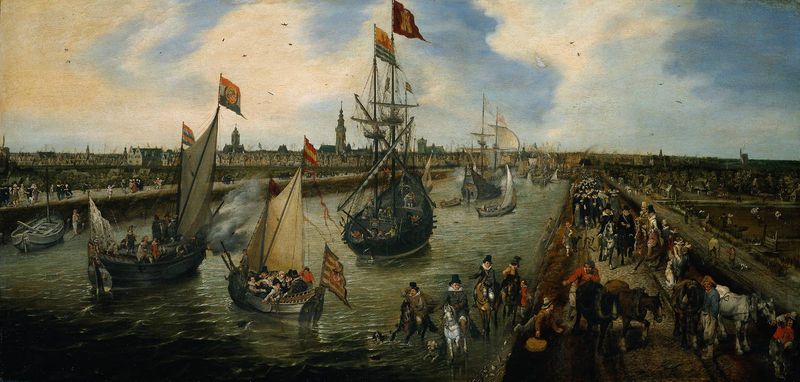
Titel: Der Hafen von Middleburg
Künstler: Adriaen Pietersz. van de Venne
Standort: Amsterdam
Institution: Rijksmuseum
Schlagwörter: angriff, blau, dunkel, gemälde, himmel, kampf, meer, wasser, weiß, wolken, fluss, gelb, grün, kirchturm, landschaft, menschen, see, stadt, ufer, braun, bunt, grau, hell, hintergrund, holz, hut, hüte, licht, männer, schwarz, straße, ölbild, haus, hund, hunde, rot, schloss, tier, tiere, weg, wolke, ansammlung, fest, menge, feier, mensch, stein, holland, niederlande, öl, horizont, häuser, spiegelung, vögel, kanal, kirche, rauch, land, realismus, personen, boot, boote, karren, pferd, pferde, reiter, turm, farbig, schiff, schiffe, segel, segelboot, segelschiffe, wellen, fahnen, zuschauer, fahne, mast, segelschiff, farbe, kuh, hafen, kähne, schiffahrt, kai, masten, promenade, krieg, möwen, querformat, schlacht, steg, wogen, segelboote, kirchen, ortschaft, panorama, kanone, türme, fracht, waten, militär, volk, schimmel, sieg, regatta, dunke, alleen, empfang, festtag, begrüssung, wolkne, kanonen, flaggen, ankunft, aufbruch, auslaufen, flotte, parade, salut, marine, einweihung, hafenbecken, gefecht, amsterdam, heimkehr, rückkehr, mehr, flussufer, seeschlacht, hamburg, schifffahrt, seeleute, milität, armada, kamp, belagerung, ärmelkanal, kolonialzeit, schneiße, schlachtschiffe, hamburgsalut, niederlade, regattea, seeschlach, fahnen flaggen frankreich, goote, scgiffe, pferde#kamp